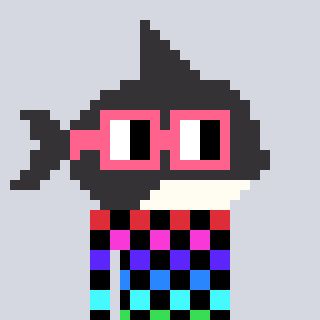
a pixel art character with square pink glasses, a orca-shaped head and a darkbrown-colored body on a cool background